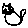
Label: cat